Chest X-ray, AP view. Patient: 37 years old, sex F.
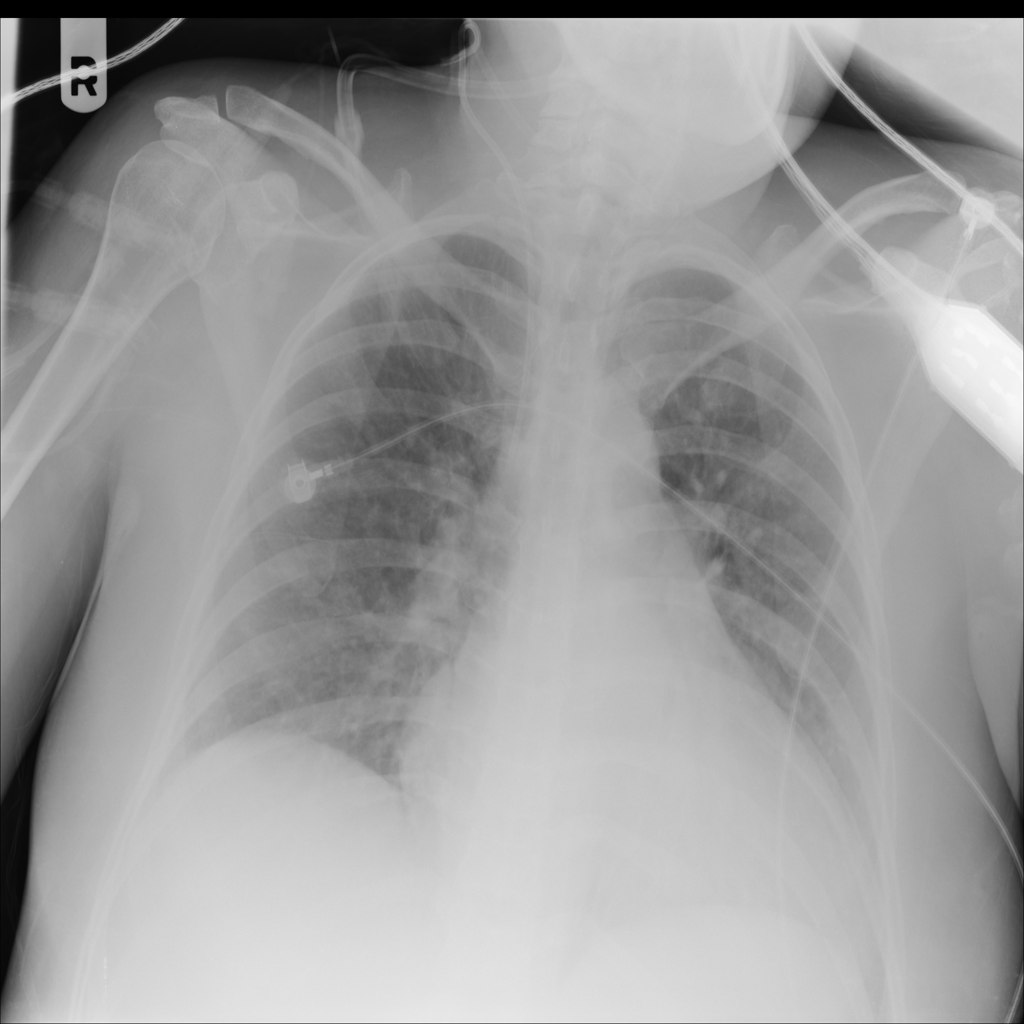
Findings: No Finding